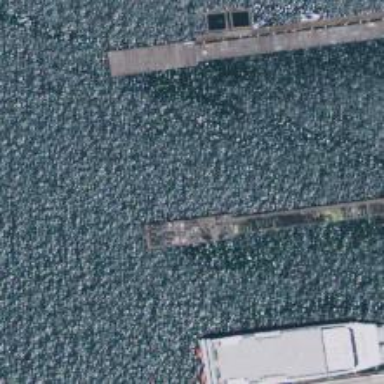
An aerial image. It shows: Man-made pier.